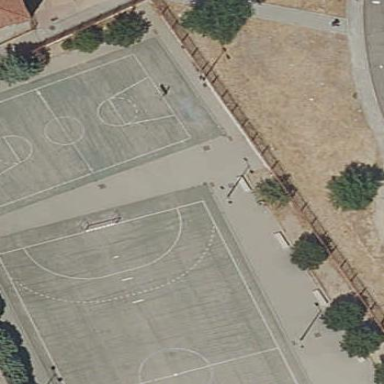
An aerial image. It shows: Basketball court located in leisure land pitch.